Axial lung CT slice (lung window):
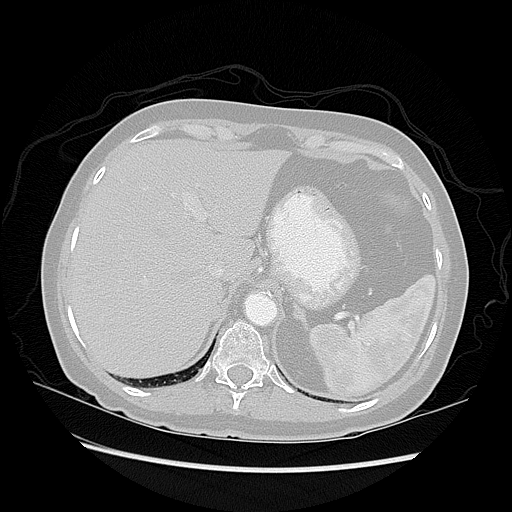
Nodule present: no